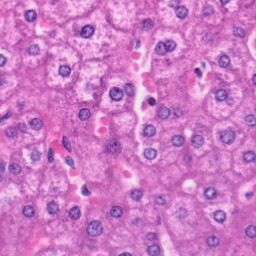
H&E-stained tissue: Liver